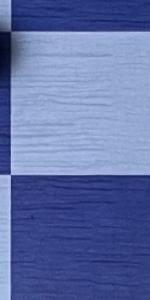
Label: Empty